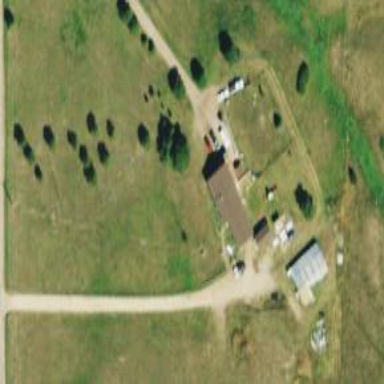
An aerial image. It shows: Veterinary facility.